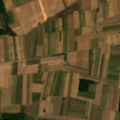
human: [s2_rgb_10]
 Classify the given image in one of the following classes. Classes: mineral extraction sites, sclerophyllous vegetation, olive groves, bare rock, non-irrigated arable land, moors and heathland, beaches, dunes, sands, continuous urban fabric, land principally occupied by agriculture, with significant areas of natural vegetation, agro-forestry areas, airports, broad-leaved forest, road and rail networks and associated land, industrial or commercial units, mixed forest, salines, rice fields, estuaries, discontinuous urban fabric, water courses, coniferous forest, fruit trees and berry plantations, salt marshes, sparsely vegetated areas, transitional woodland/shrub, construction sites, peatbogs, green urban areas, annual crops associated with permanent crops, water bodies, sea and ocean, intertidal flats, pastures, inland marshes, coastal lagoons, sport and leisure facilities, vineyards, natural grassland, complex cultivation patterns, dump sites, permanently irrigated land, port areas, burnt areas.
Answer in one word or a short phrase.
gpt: non-irrigated arable land, complex cultivation patterns, land principally occupied by agriculture, with significant areas of natural vegetation